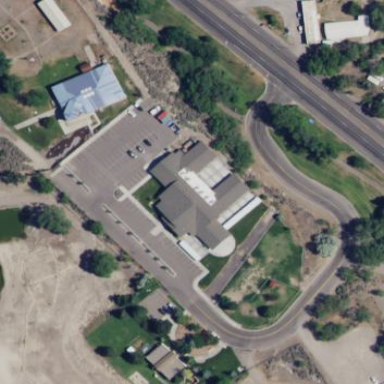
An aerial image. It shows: Animal shelter building.